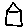
Label: house